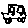
Label: car